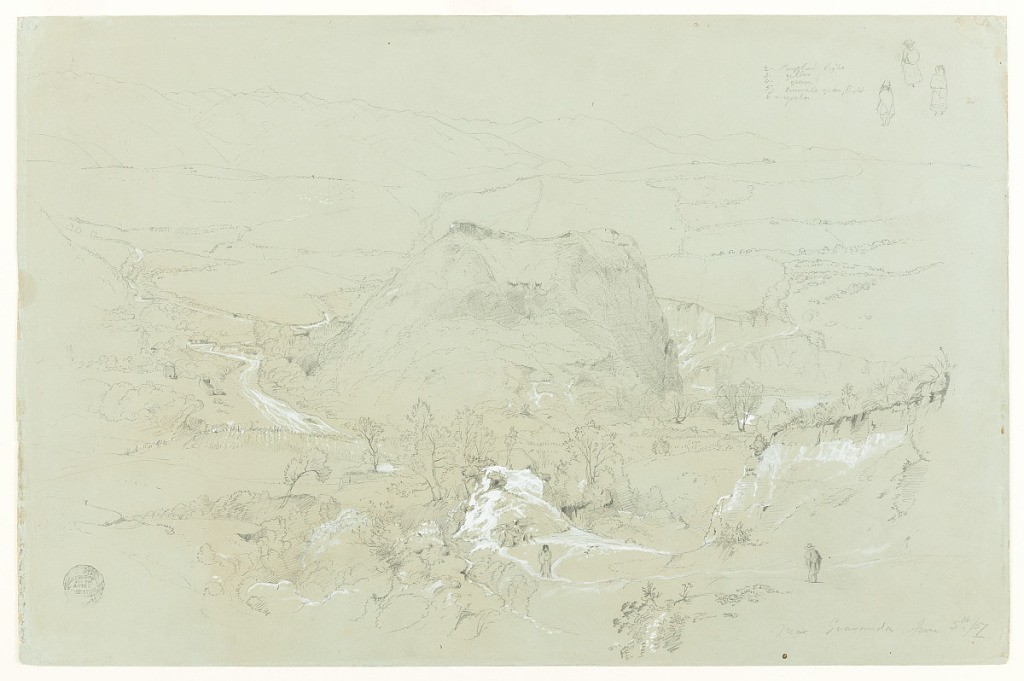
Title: Landscape Near Guaranda, Ecuador
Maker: Frederic Edwin Church, American, 1826–1900
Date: June 5, 1857
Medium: Graphite, brush and white gouache on gray-green paper
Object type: Drawing
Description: Landscape and figure sketch showing a view of the mountainous terrain near Guaranda, Ecuador. In the rugged, partially wooded foreground, four figures are present-two sit near center while one walks away nearby. At lower right, a figure wearing a hat approaches the others. In middle distance, a dramatic, wooded prominence serves as central focus (known as El Penon or "The Rock" to local inhabitants). A river, rendered in white gouache, winds its way around the base of the prominence. Various human-made structures visible along river bank at left. In landscape beyond, cultivated fields are visible. A sharp mountain range stretches across the background. At upper right, three floating figure studies.